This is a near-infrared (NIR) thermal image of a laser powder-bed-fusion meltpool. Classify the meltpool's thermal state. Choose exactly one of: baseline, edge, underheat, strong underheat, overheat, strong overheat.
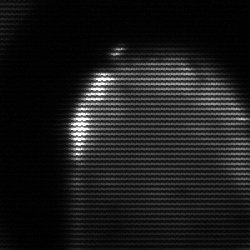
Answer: edge